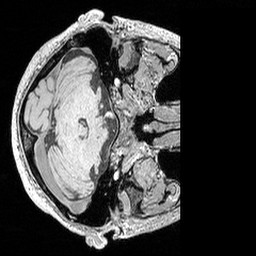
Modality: MP2RAGE
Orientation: axial
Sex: male
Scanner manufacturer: siemens
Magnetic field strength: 3 T
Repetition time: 5 s
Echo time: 0.00292 s